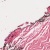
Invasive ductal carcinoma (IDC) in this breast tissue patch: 0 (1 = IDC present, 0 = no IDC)